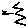
Label: zigzag